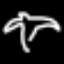
Label: palm tree